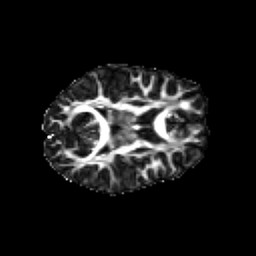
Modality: FA
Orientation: axial
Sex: female
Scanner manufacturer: siemens
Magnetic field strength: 3 T
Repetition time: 5 s
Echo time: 0.071 s